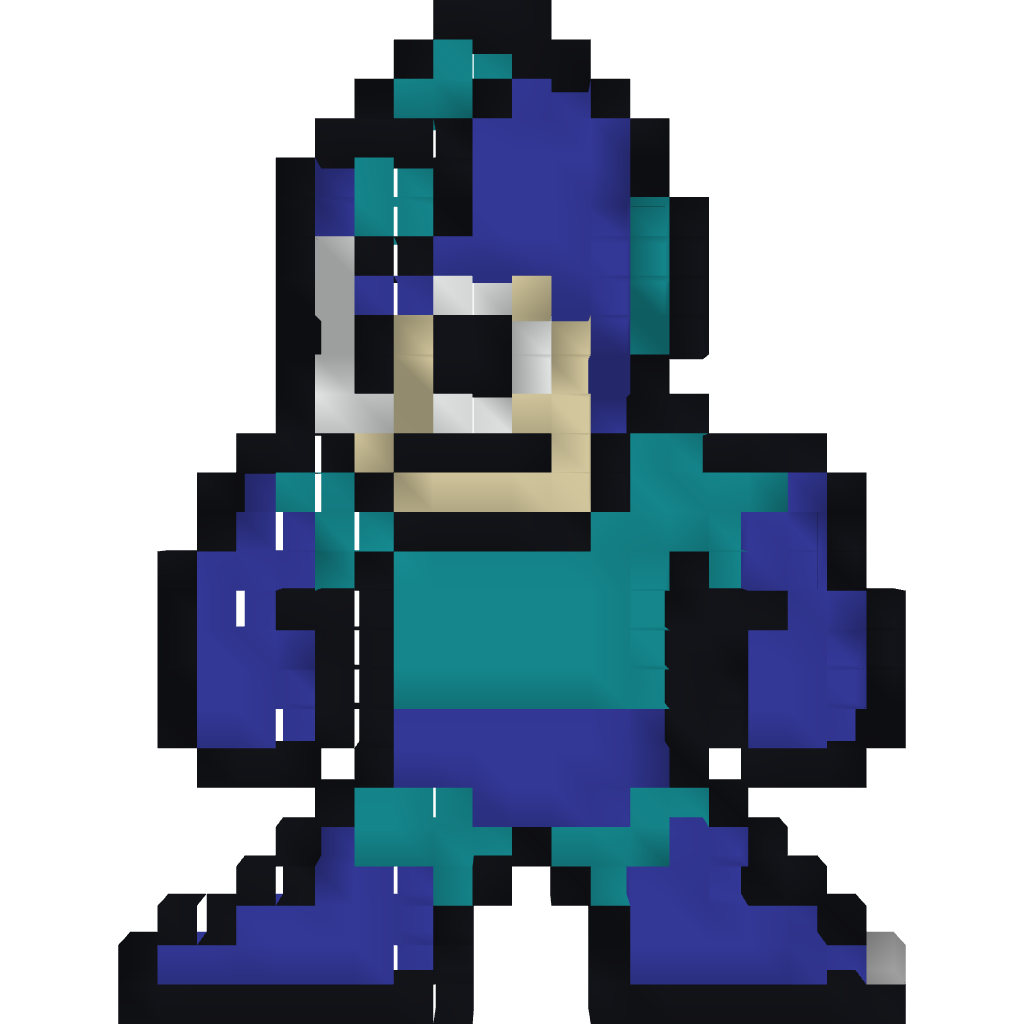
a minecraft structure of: Megaman Pixel Art